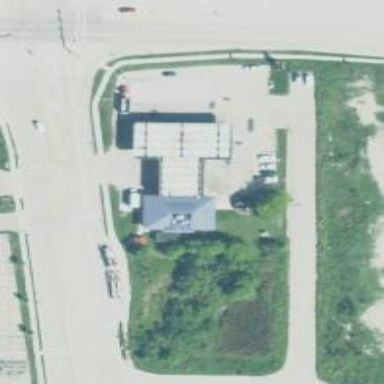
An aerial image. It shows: Convenience shop.